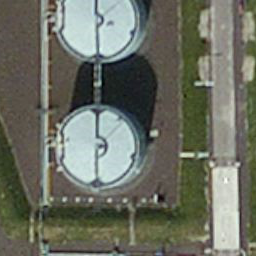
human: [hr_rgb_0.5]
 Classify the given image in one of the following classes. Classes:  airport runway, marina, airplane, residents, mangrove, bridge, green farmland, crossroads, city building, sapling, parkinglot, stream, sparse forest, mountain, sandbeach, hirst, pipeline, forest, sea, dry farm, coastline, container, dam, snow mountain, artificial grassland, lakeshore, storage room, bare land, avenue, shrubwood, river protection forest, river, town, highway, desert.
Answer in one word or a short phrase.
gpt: storage room